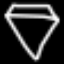
Label: diamond